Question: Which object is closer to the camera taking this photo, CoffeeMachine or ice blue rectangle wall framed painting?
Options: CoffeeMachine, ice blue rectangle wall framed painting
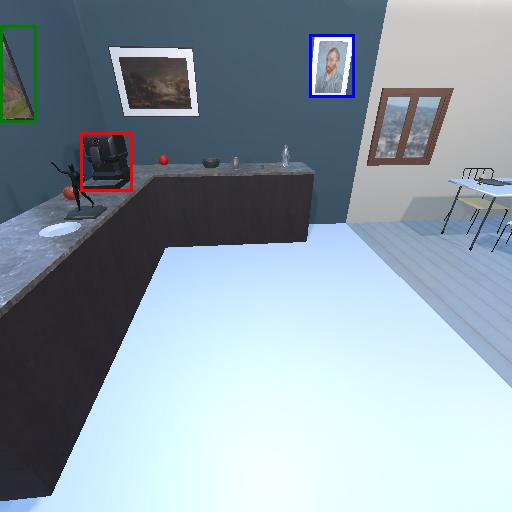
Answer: CoffeeMachine